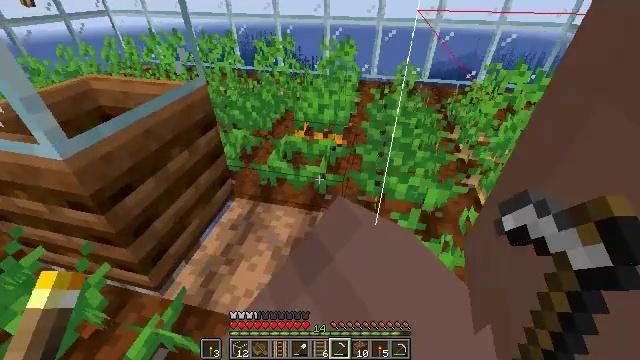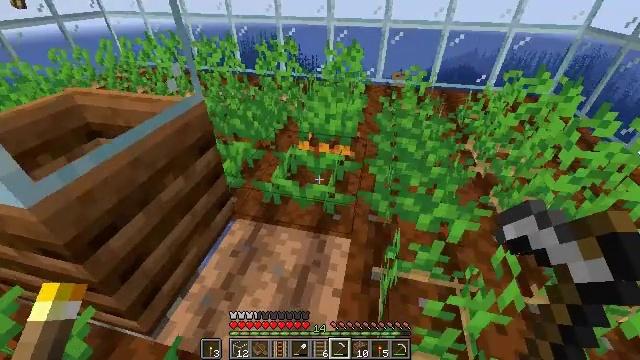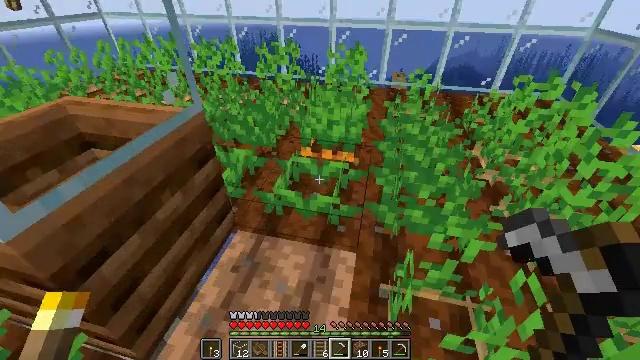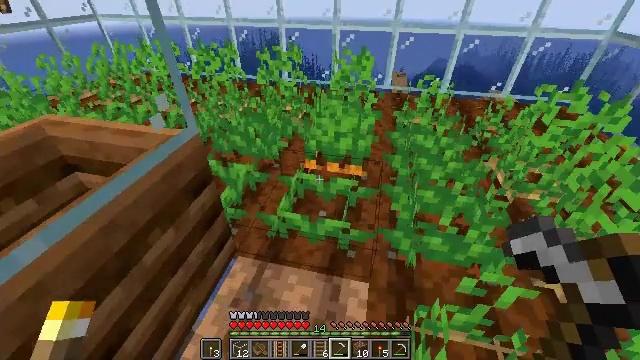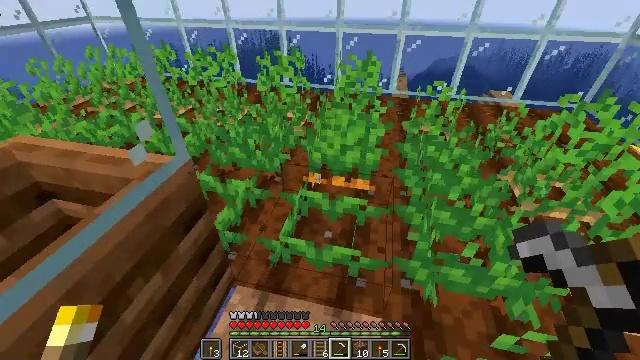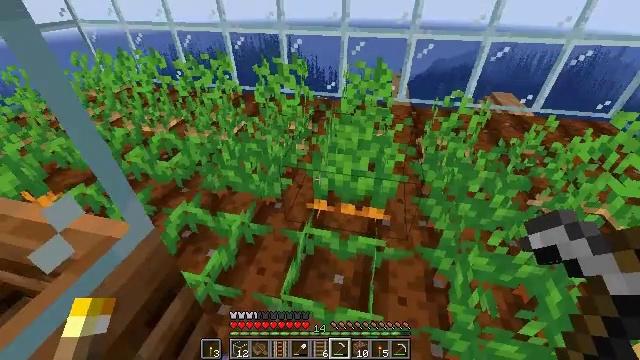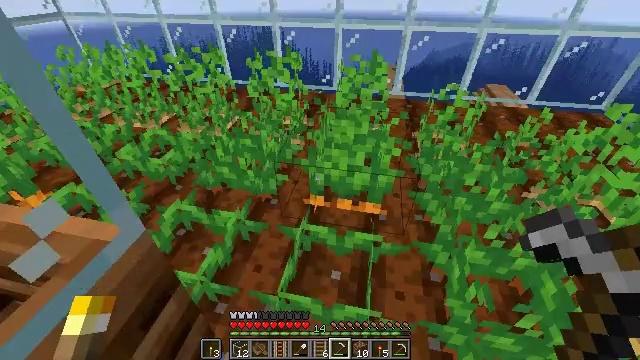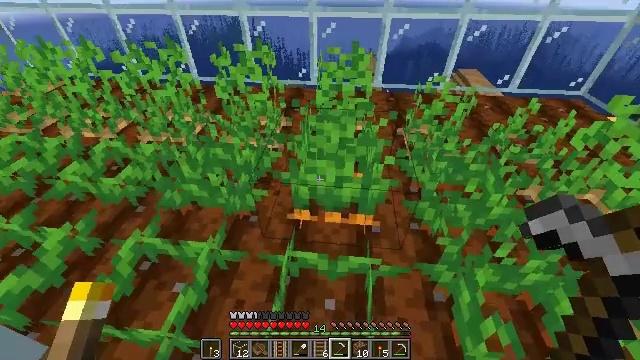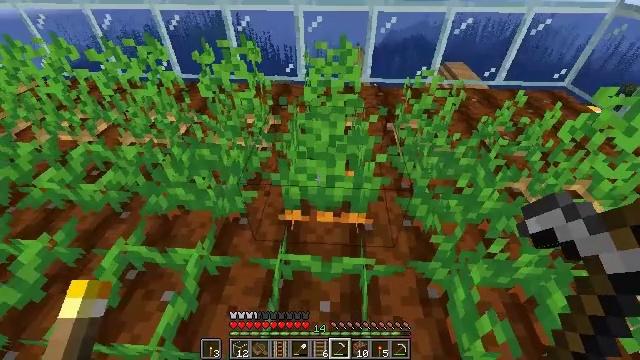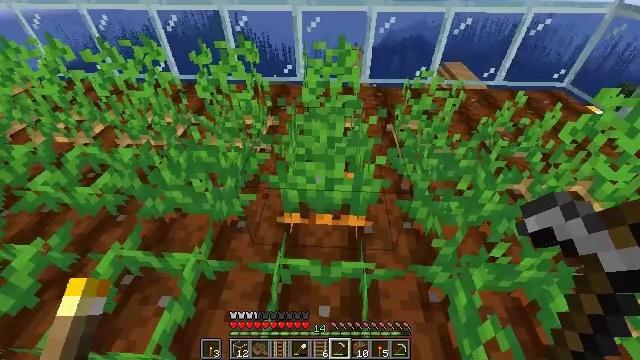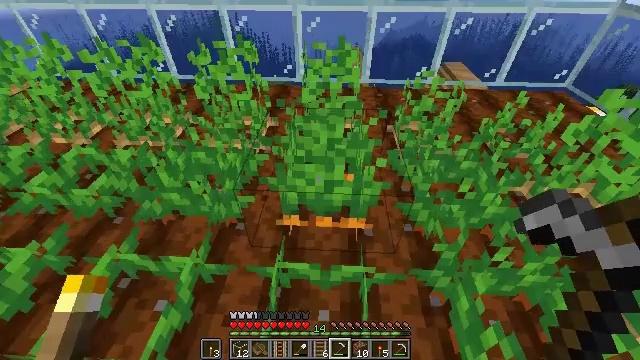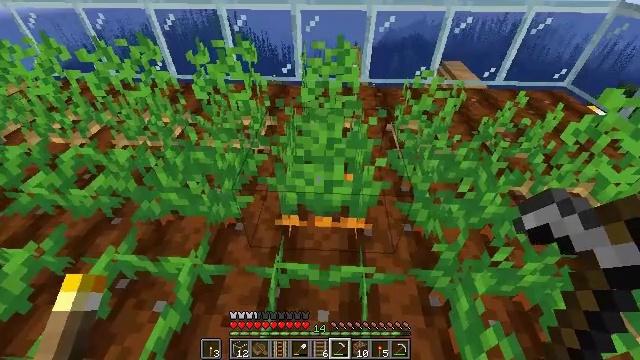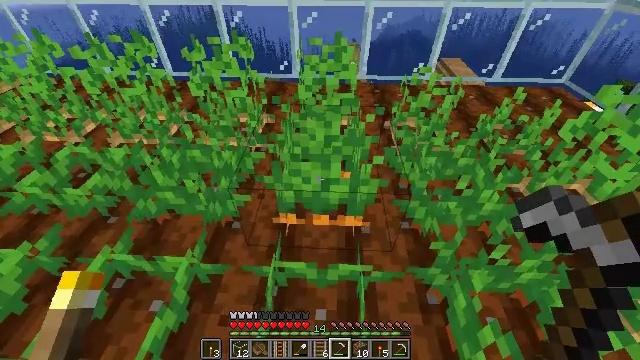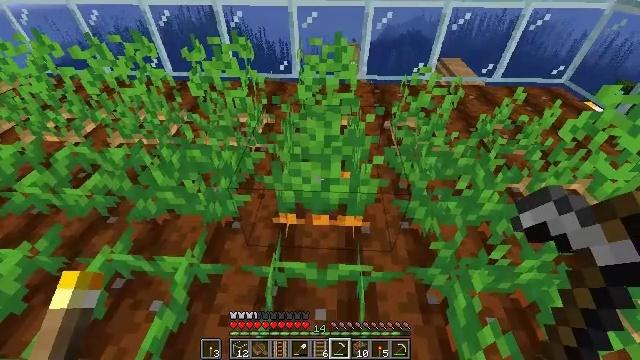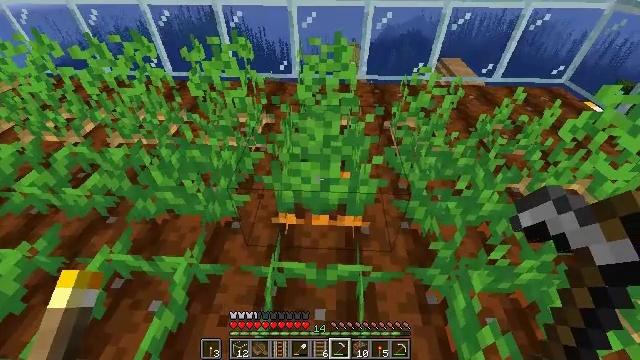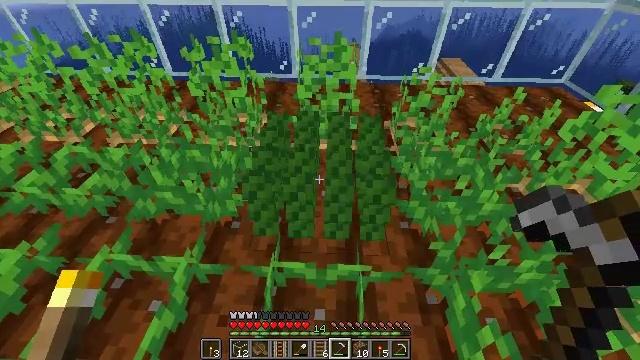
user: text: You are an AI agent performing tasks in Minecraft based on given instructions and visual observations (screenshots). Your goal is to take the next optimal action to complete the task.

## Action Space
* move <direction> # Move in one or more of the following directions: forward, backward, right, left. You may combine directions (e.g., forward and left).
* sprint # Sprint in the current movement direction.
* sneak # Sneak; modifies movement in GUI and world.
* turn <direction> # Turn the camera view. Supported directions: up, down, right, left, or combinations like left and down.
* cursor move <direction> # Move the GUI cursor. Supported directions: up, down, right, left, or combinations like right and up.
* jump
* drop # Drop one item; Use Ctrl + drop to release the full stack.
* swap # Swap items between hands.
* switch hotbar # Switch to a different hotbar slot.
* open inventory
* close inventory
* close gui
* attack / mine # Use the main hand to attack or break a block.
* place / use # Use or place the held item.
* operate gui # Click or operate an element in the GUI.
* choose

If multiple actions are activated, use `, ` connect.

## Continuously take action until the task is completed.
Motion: motion action
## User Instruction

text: Collect carrots by breaking the crop.
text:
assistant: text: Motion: move forward
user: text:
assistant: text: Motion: move forward
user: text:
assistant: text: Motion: move forward
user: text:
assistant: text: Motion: move forward
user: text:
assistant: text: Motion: move forward
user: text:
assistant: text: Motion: move forward, turn right and down
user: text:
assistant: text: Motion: turn right and down
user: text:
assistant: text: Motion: turn right and down
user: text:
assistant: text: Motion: no_op
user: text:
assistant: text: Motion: no_op
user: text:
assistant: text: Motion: no_op
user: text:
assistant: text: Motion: no_op
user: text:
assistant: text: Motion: no_op
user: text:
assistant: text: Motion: no_op
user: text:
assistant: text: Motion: attack / mine
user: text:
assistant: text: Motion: attack / mine
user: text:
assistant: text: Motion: no_op
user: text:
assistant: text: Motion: no_op
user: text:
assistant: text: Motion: no_op
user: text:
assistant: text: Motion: no_op